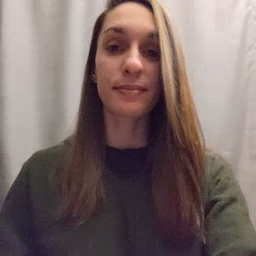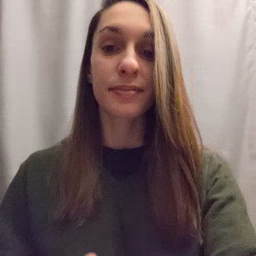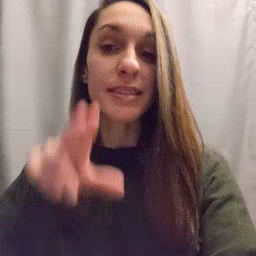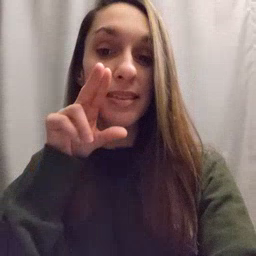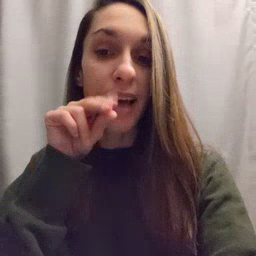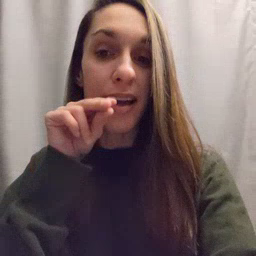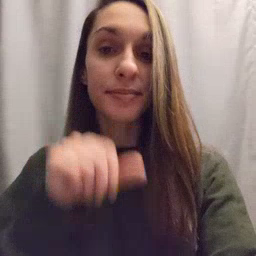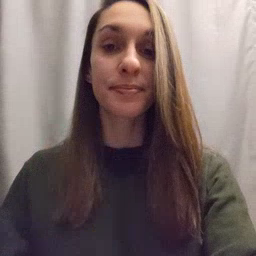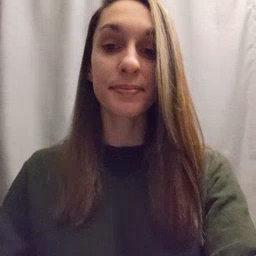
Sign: duck